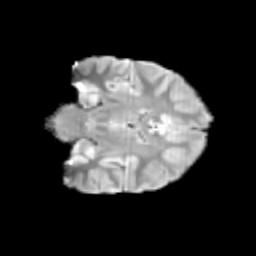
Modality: T2w
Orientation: coronal
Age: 12
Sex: male
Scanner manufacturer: siemens
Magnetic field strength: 3 T
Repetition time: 3.8 s
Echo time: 0.07 s